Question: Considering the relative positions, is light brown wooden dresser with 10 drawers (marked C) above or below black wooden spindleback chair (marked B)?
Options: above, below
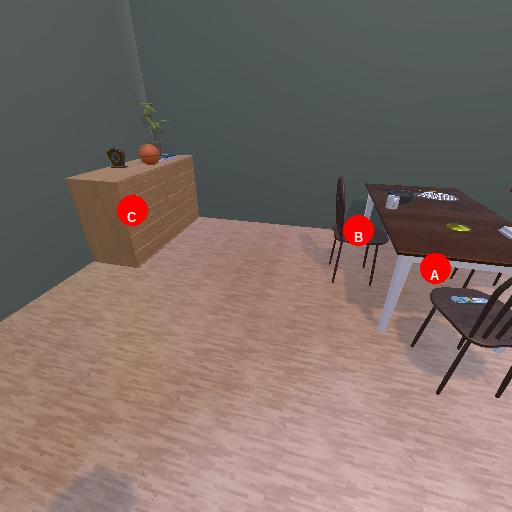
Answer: above